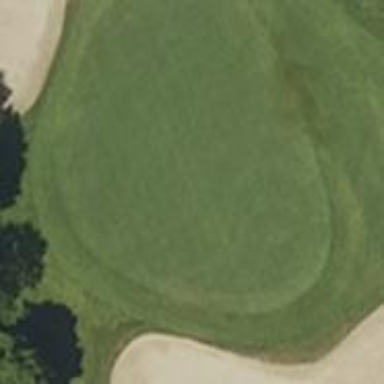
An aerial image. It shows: Golf green.